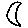
Label: moon